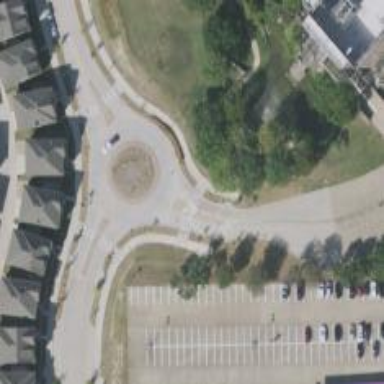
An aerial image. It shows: Residential road that intersects with roundabout.